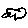
Label: cloud